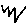
Label: zigzag